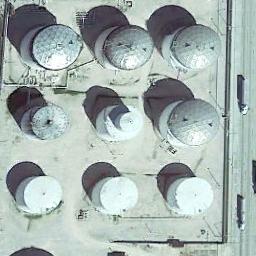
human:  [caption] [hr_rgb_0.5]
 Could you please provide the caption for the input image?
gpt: Nine neatly arranged large oil storage tanks in the factory .

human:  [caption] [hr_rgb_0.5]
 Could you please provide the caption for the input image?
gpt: There are ten metallic spherical tanks of different size .

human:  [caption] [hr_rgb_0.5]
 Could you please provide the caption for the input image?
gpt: There are some cars near the storage tanks .

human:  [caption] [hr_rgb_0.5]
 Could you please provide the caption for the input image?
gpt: There are some white and silver storage tanks on the bare land .

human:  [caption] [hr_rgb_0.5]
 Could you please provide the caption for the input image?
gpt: There are nine storage tanks arranged properly , some of which are near pipes .